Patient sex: F
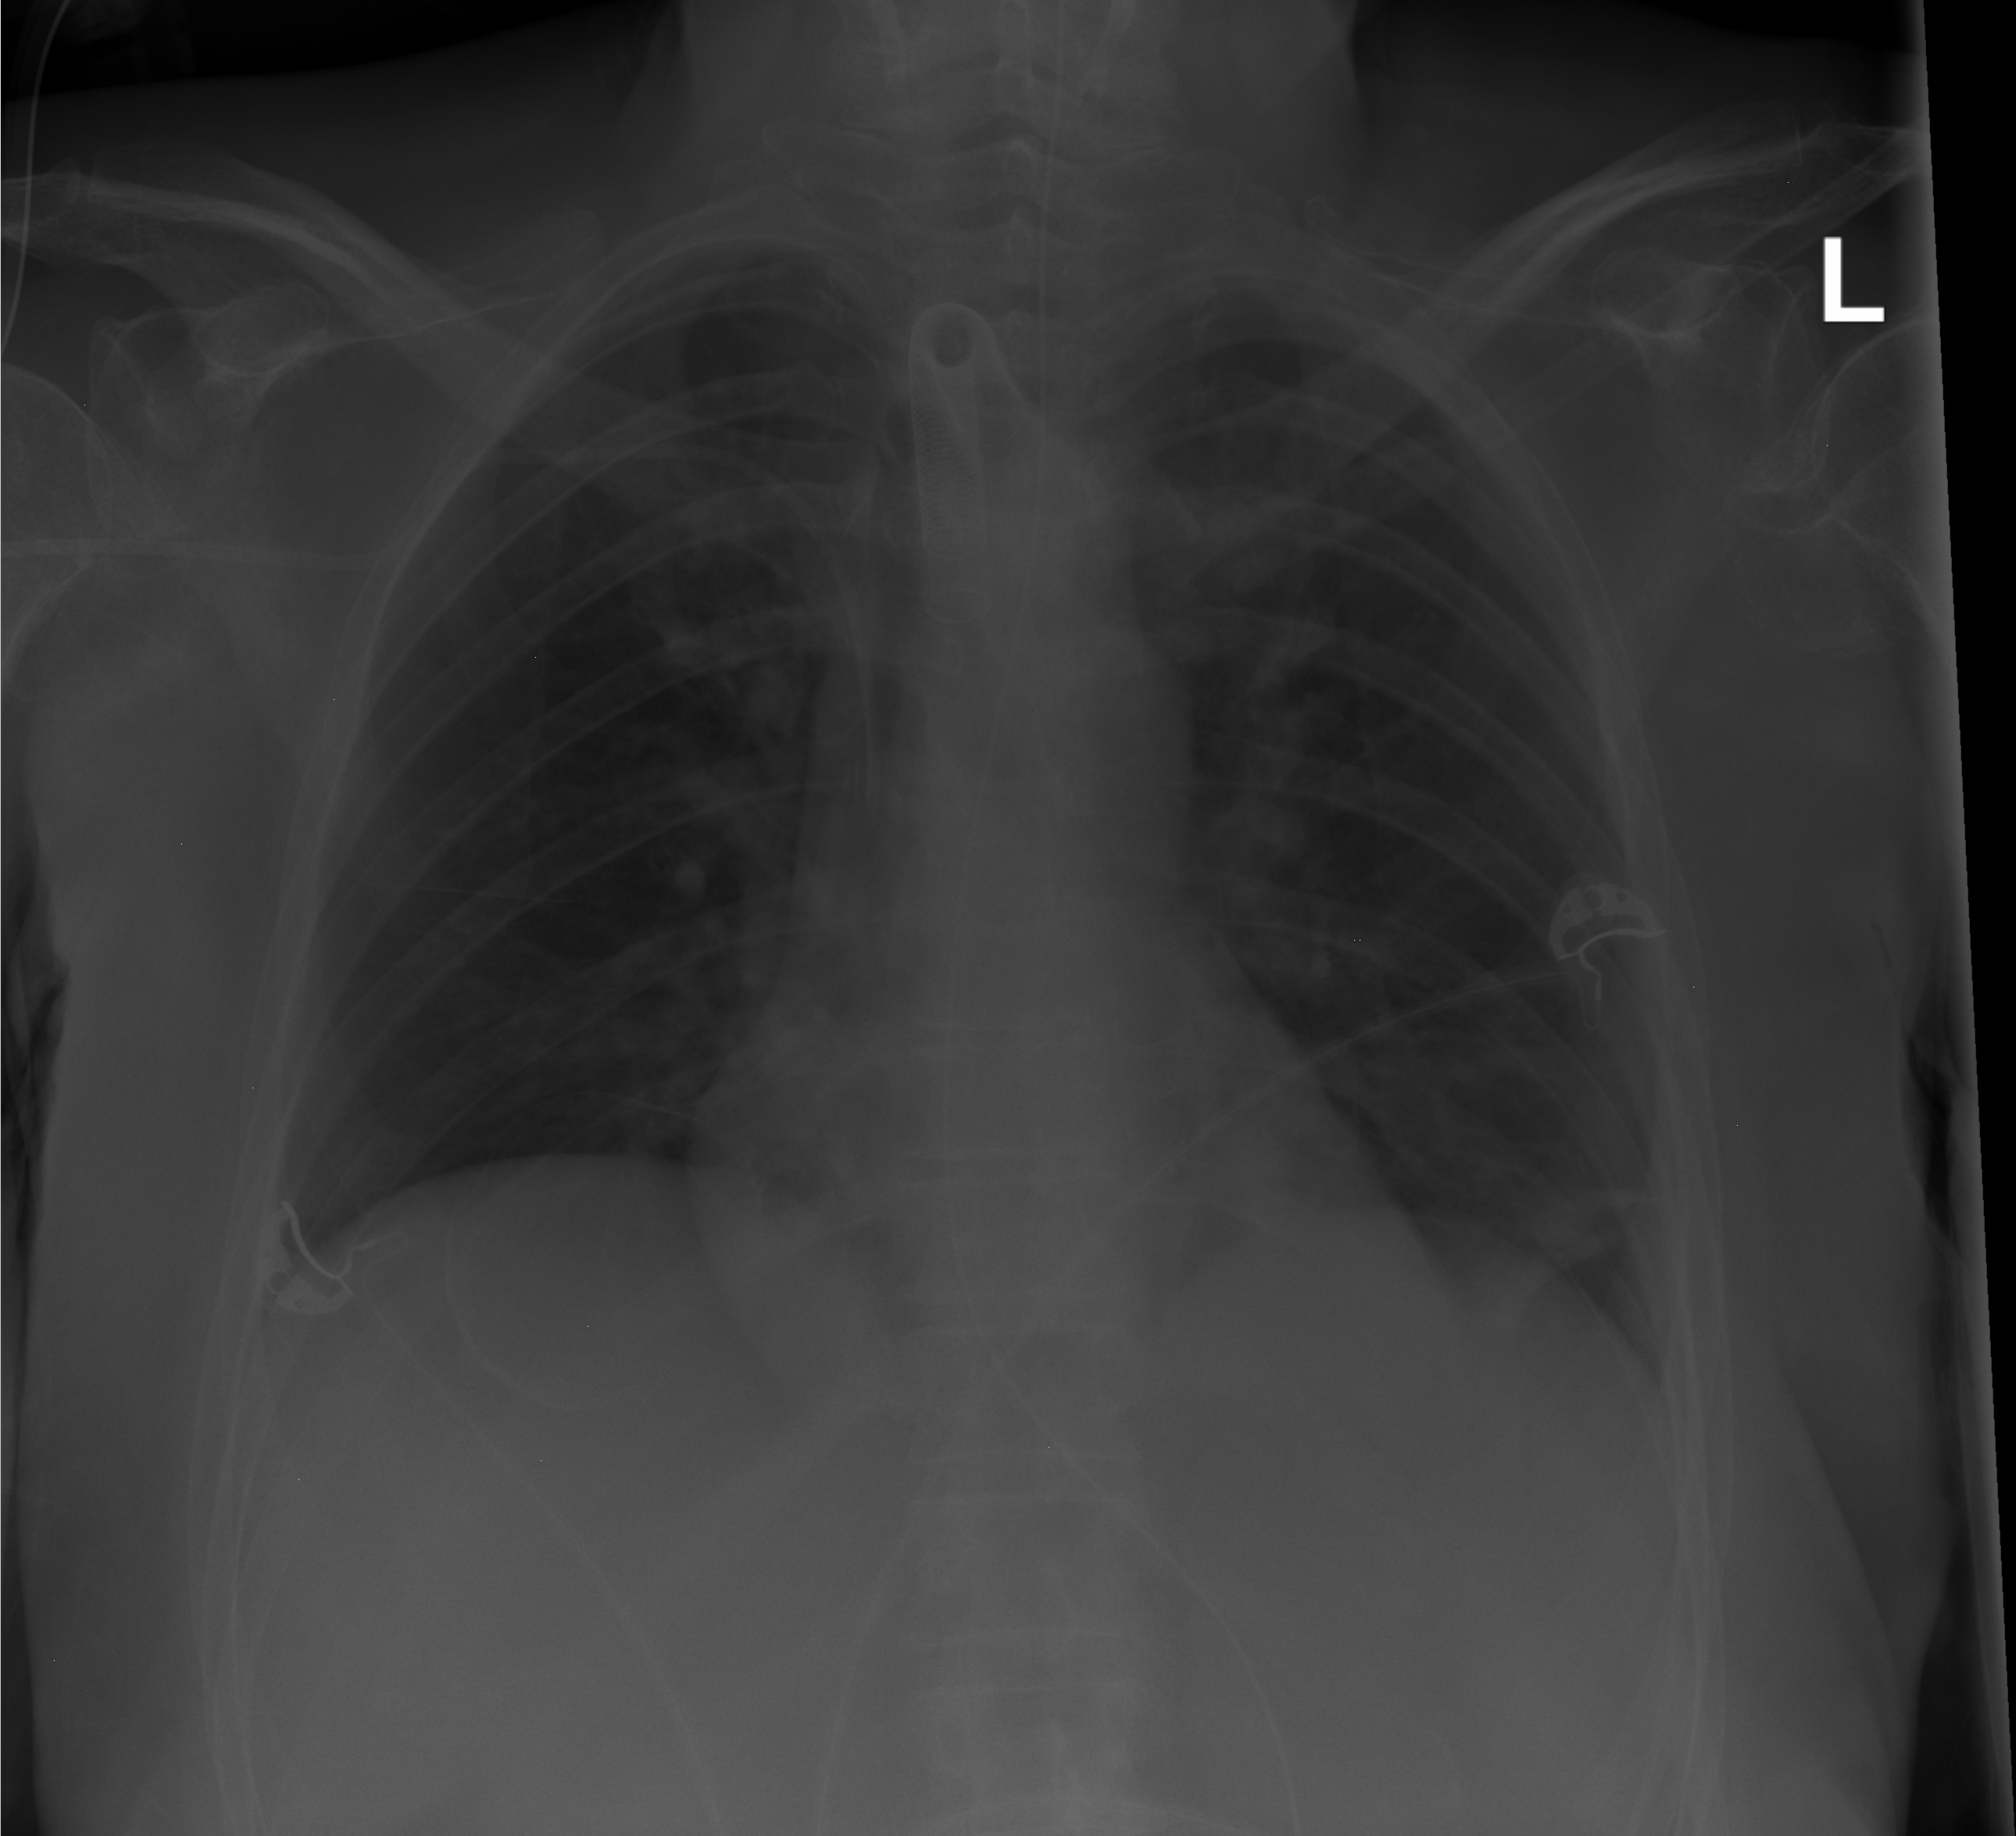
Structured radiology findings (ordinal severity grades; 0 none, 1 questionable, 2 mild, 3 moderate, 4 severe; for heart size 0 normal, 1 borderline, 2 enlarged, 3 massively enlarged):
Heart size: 0
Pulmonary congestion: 0
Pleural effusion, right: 0
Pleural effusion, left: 0
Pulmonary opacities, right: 0
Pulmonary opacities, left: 0
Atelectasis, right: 0
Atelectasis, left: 2